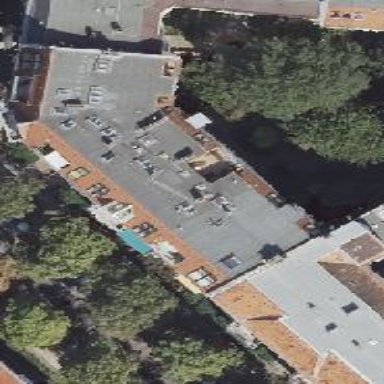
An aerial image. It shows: Apartment building with double saltbox roof shape.